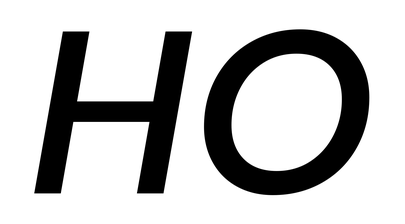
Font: Poppins-MediumItalic